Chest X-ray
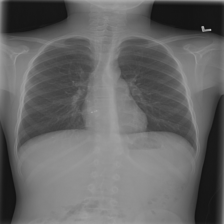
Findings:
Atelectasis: negative
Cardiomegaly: negative
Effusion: negative
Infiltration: negative
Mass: negative
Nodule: negative
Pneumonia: negative
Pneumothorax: negative
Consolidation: negative
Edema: negative
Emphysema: negative
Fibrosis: negative
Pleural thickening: negative
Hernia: negative